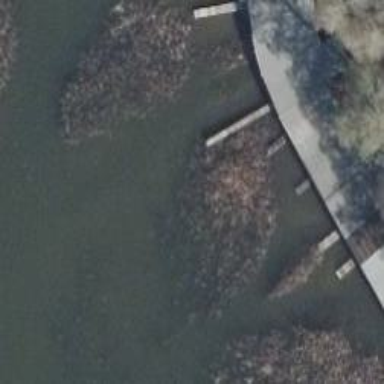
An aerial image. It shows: Man-made pier.